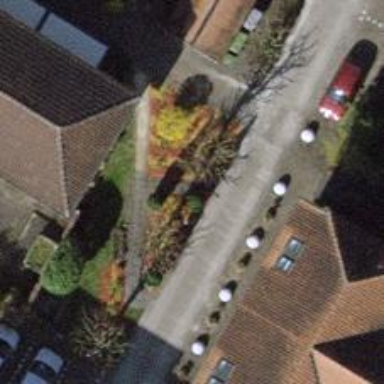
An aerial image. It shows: Deciduous broadleaved tree in garden.